Question: What service is offered?
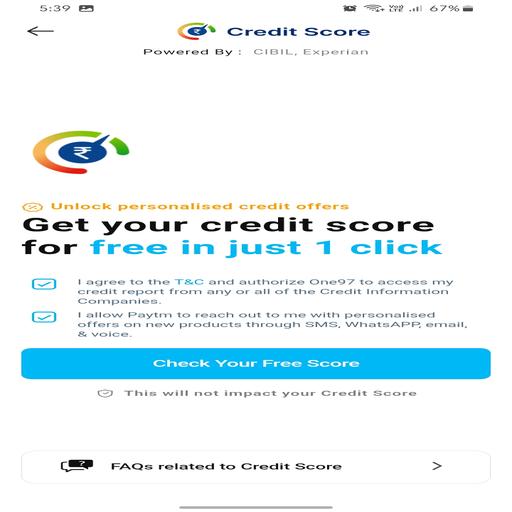
Answer: Credit score